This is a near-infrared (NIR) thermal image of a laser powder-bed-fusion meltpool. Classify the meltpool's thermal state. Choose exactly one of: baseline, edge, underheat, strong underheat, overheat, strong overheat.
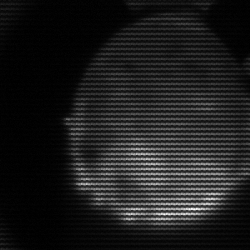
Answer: edge